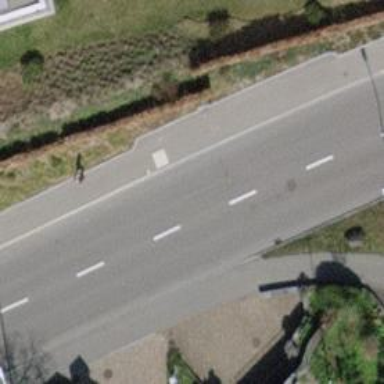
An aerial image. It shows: Bus stop with platform for public transport.